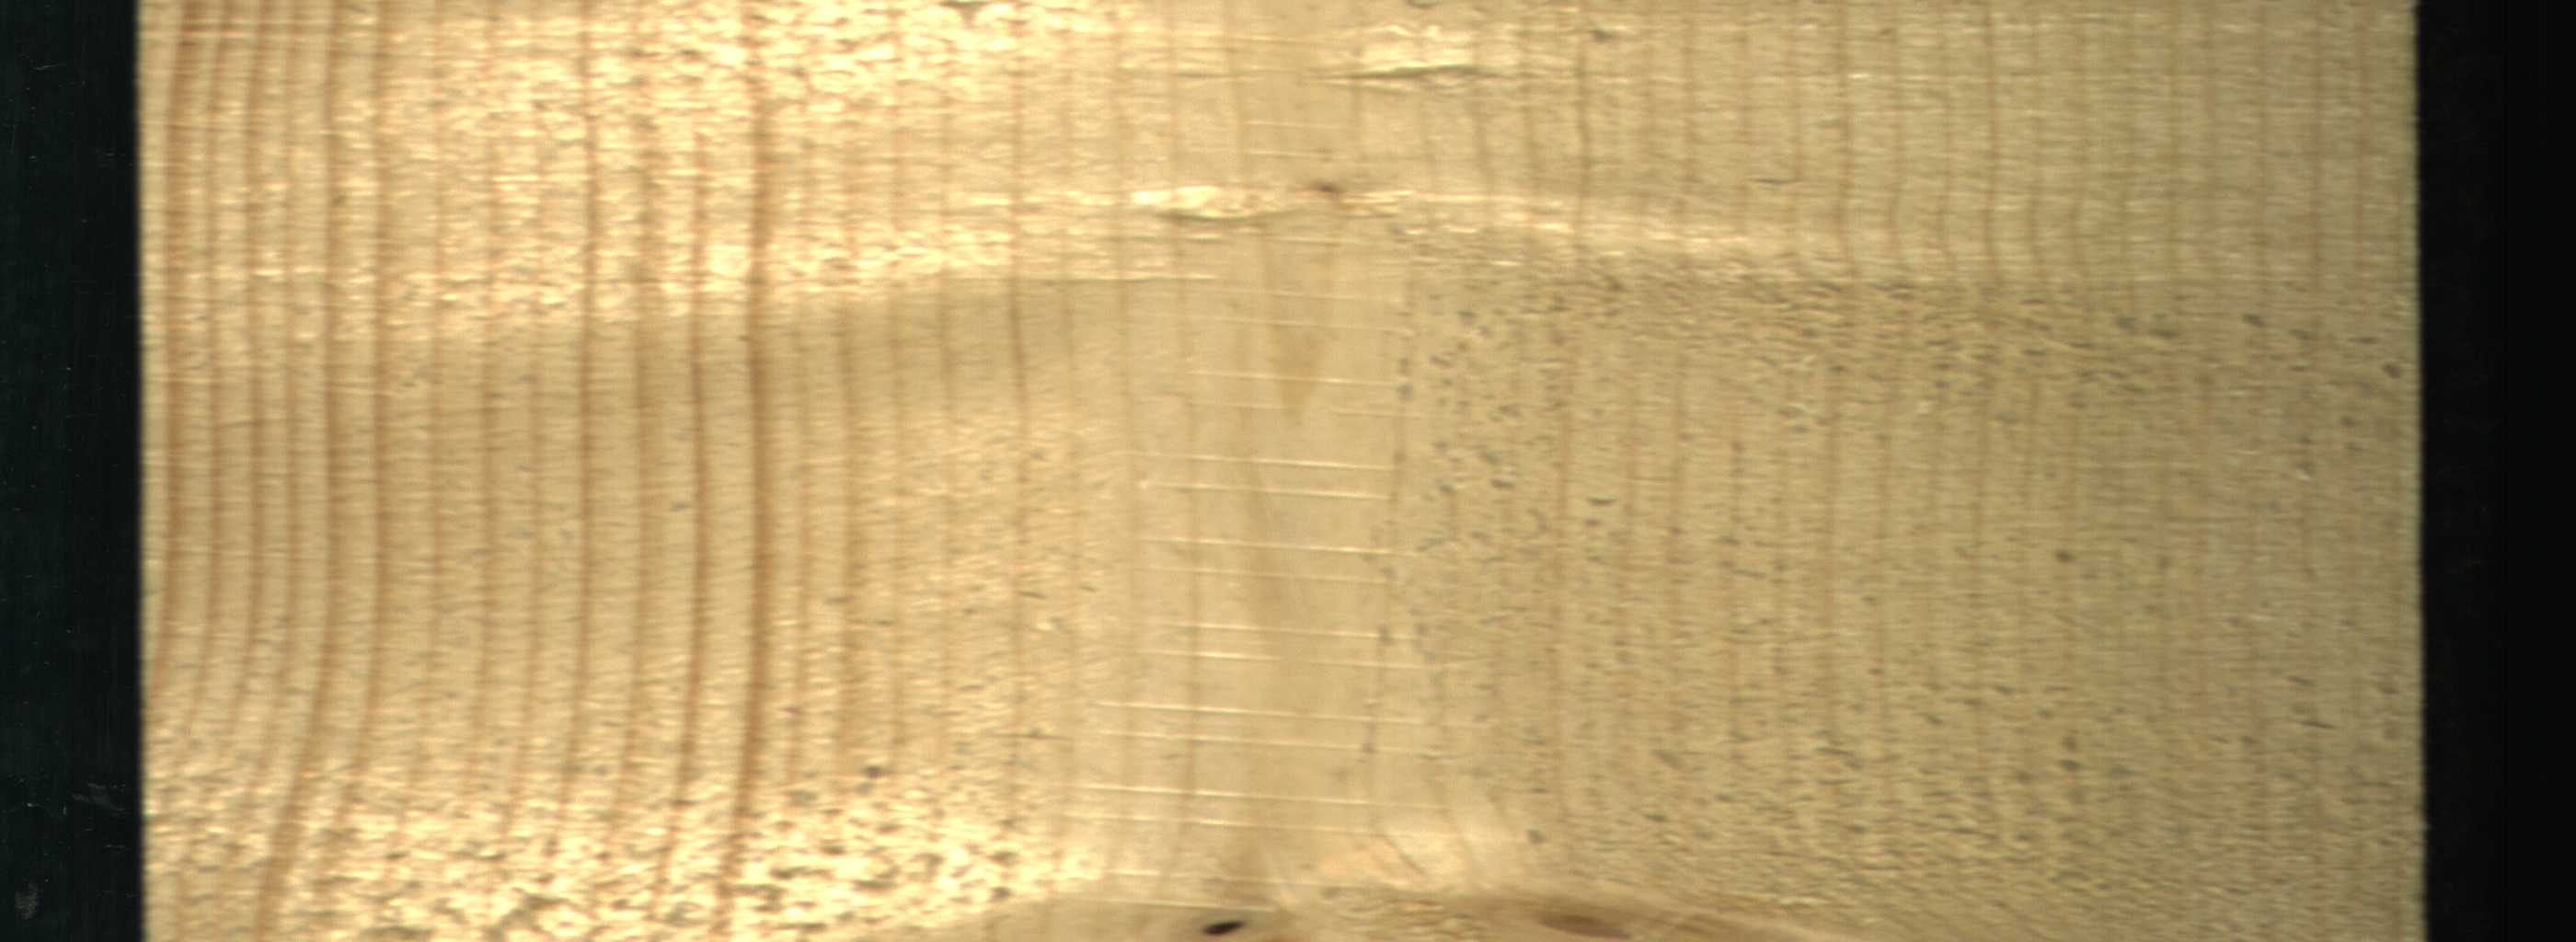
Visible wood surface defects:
Dead_Knot
Live_Knot